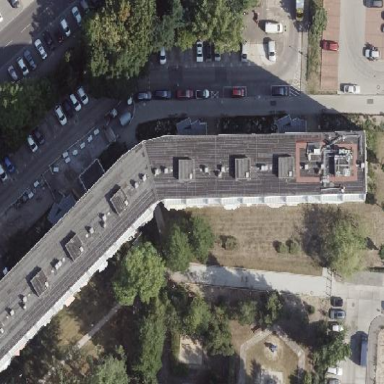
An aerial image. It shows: Building with apartments and flat roof.